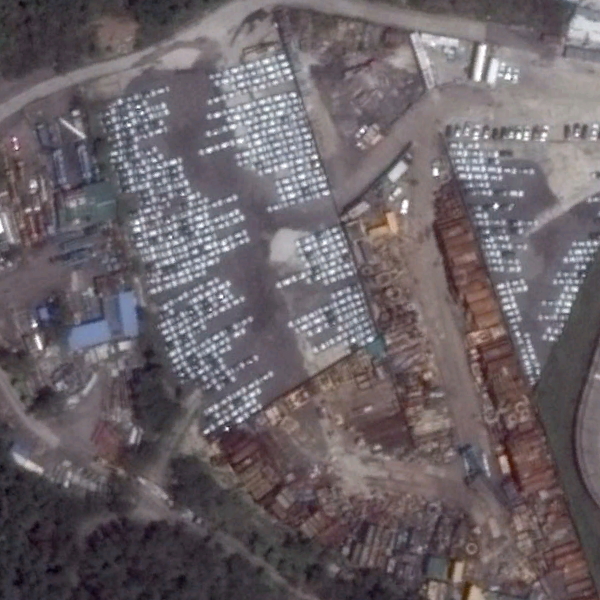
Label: Industrial